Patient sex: M
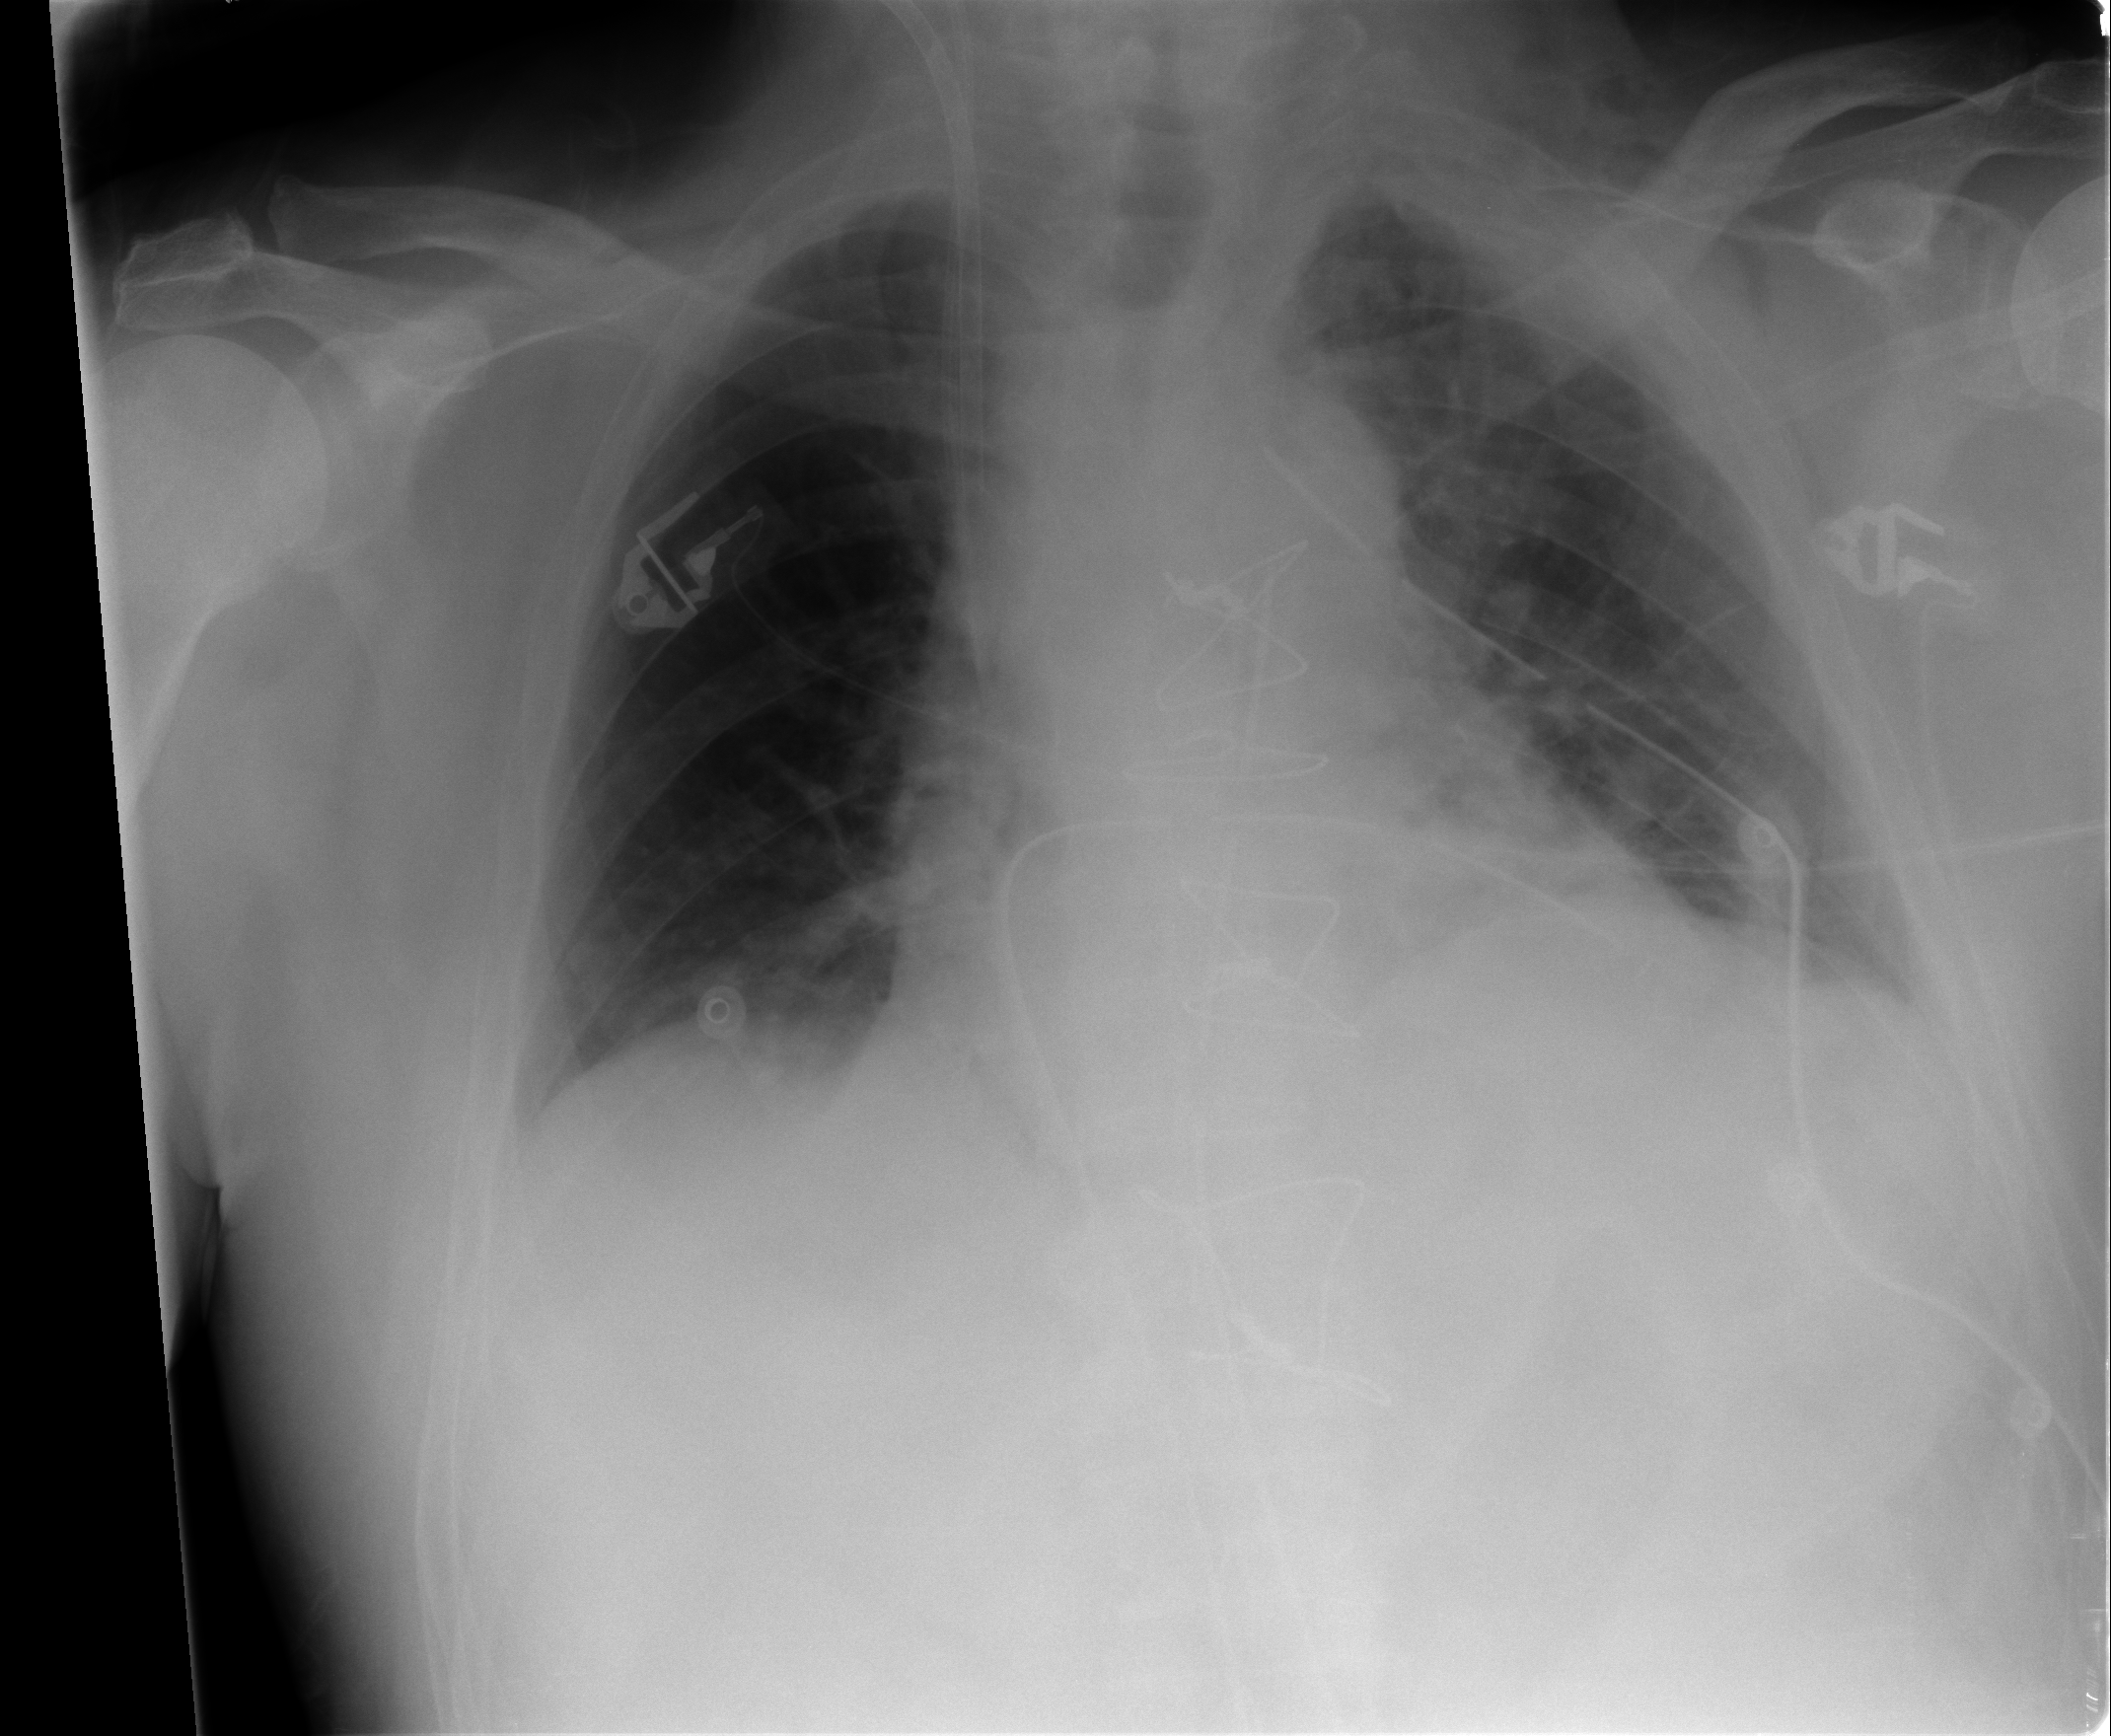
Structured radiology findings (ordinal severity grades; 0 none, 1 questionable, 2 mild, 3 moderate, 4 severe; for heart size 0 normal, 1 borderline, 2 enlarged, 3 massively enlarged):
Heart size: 2
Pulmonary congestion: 2
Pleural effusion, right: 0
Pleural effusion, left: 2
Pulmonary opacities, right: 0
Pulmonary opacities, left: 1
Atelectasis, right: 2
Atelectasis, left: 3